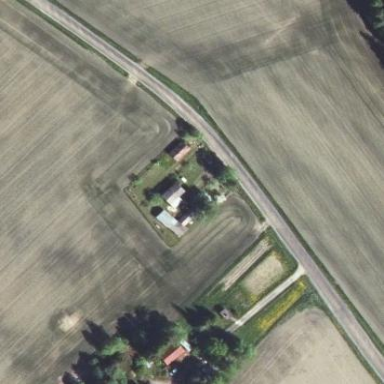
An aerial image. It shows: Farmyard area.